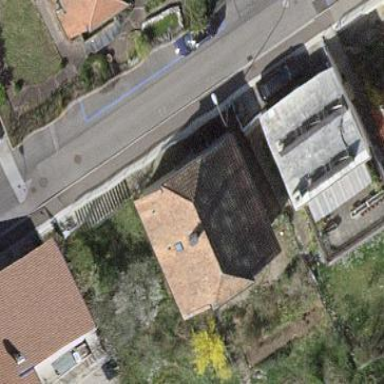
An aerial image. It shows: Detached building.